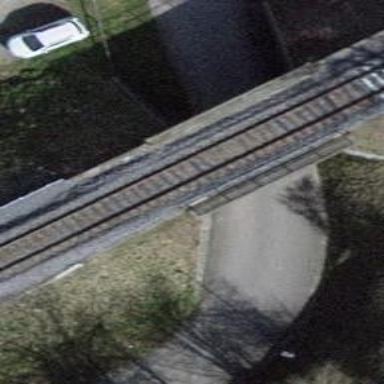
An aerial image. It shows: Bridge over electrified railway with contact line.